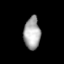
Tissue: lung
Cell type: Fibroblasts
Senescence score: 0.6318
Nuclear area (px): 519
Mean DAPI intensity: 168.449